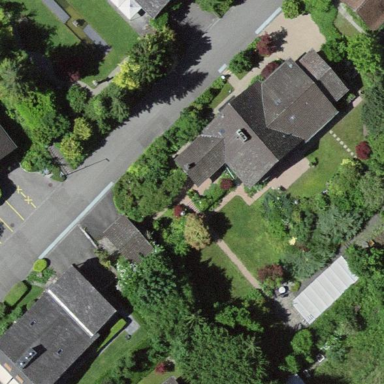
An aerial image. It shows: Residential building.